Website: crate-barrel
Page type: payment
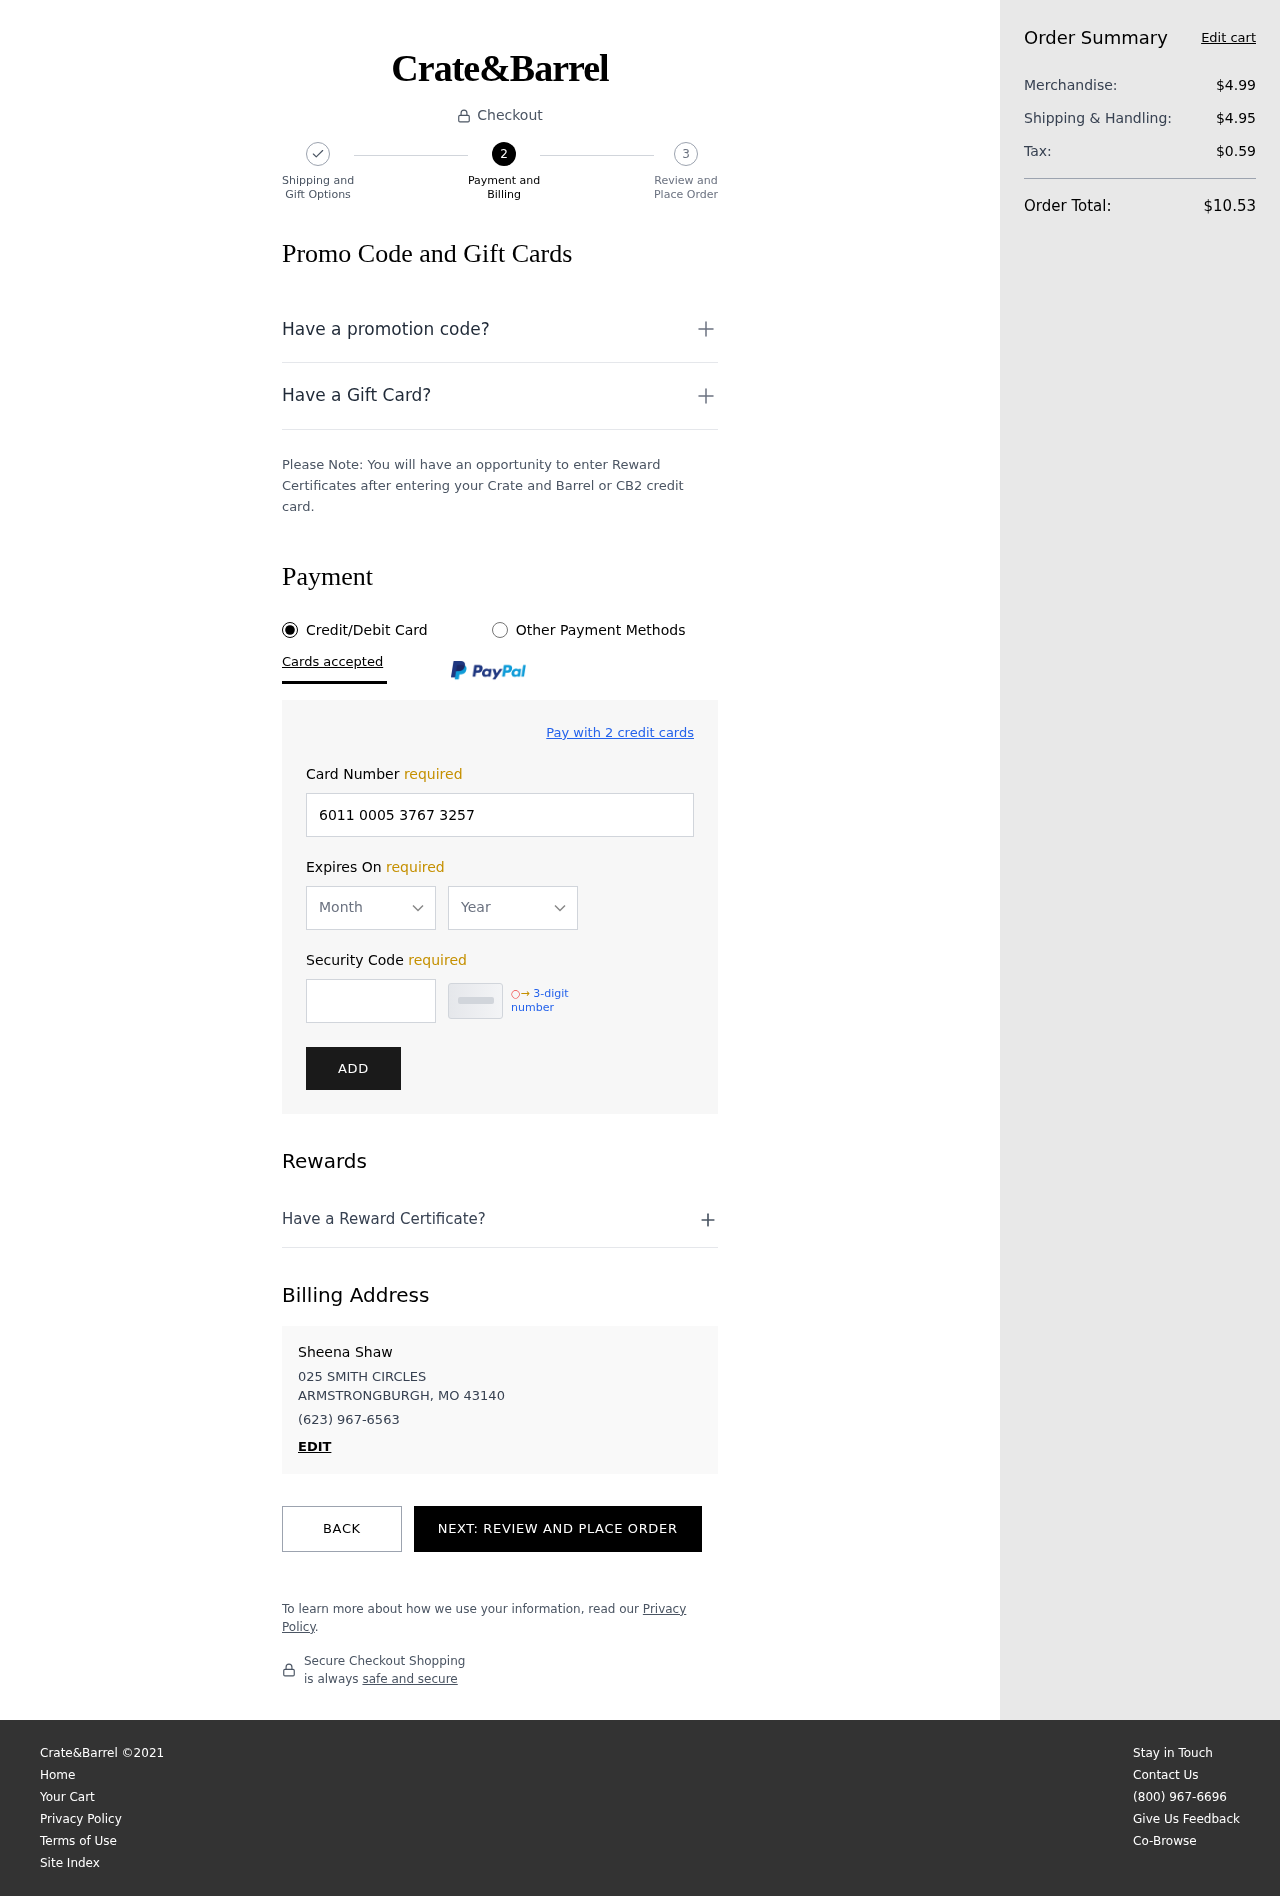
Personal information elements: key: PII_CARD_EXPIRY_MONTH
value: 06
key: PII_CARD_EXPIRY_YEAR
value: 27
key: PII_CITY_STATE_ZIP
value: ARMSTRONGBURGH, MO 43140
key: PII_FULLNAME
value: Sheena Shaw
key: PII_PHONE
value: (623) 967-6563
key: PII_STREET
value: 025 SMITH CIRCLES
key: PII_CARD_NUMBER
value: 6011 0005 3767 3257
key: PII_CARD_CVV
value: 303
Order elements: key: ORDER_SUBTOTAL
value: $4.99
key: ORDER_SHIPPING_COST
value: $4.95
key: ORDER_TAX
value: $0.59
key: ORDER_TOTAL
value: $10.53